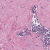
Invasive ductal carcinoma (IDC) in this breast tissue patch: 1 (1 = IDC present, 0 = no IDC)